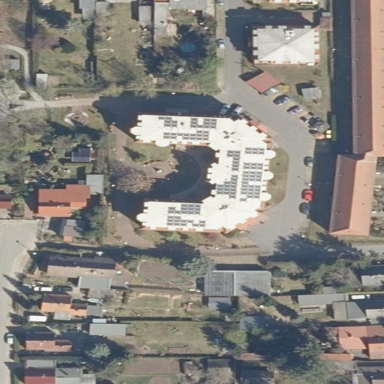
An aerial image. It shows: Building that serves as nursing home.